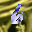
Label: 6